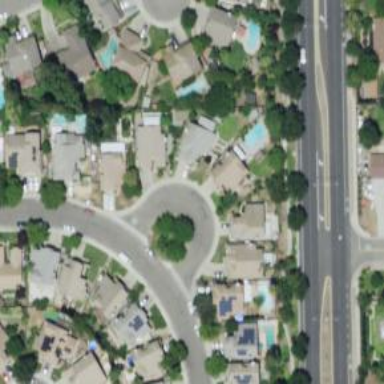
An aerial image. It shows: Residential road.